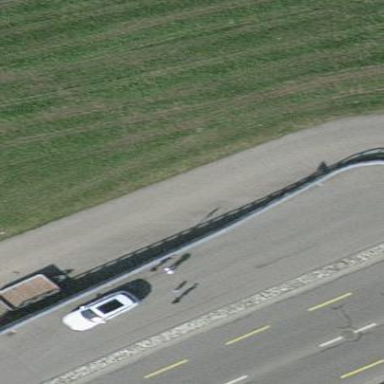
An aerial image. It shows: Parking area with asphalt surface located at rest area.